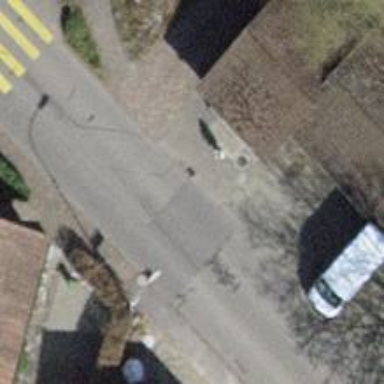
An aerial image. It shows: Bus stop with platform for public transport.